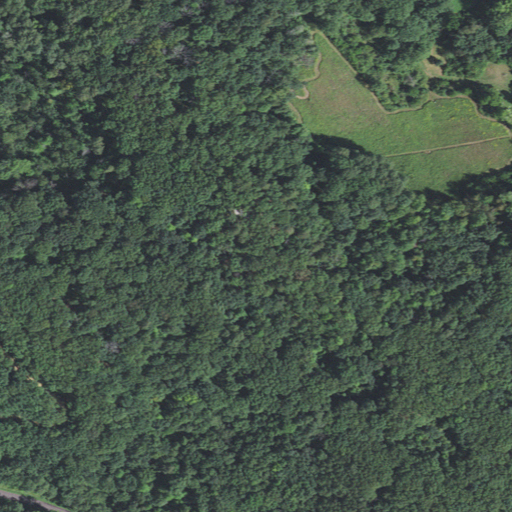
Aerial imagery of mountain in Wisconsin named Pine Knob containing deciduous forest, mixed forest, open development, and low intensity development